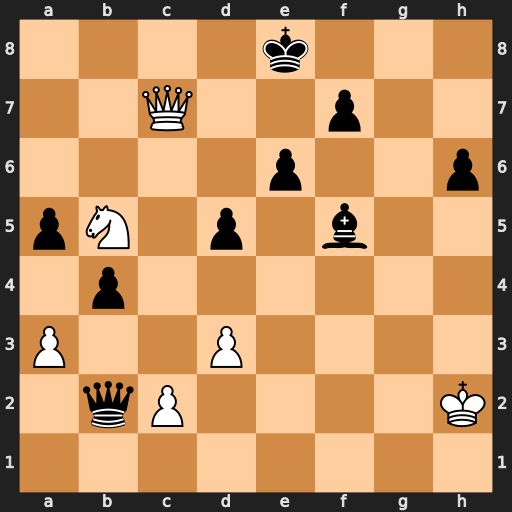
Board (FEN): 4k3/2Q2p2/4p2p/pN1p1b2/1p6/P2P4/1qP4K/8
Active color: w
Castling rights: -
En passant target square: -
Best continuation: Nd6+ Kf8 Qxf7#